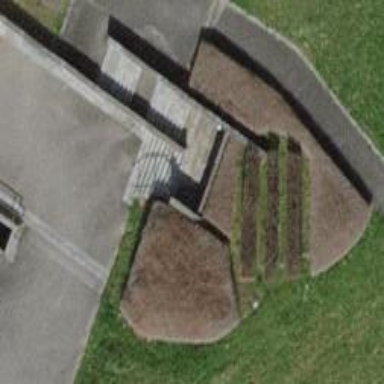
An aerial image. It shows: Steps with asphalt surface.